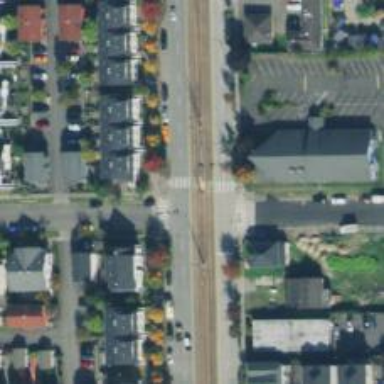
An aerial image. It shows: Railway signal.